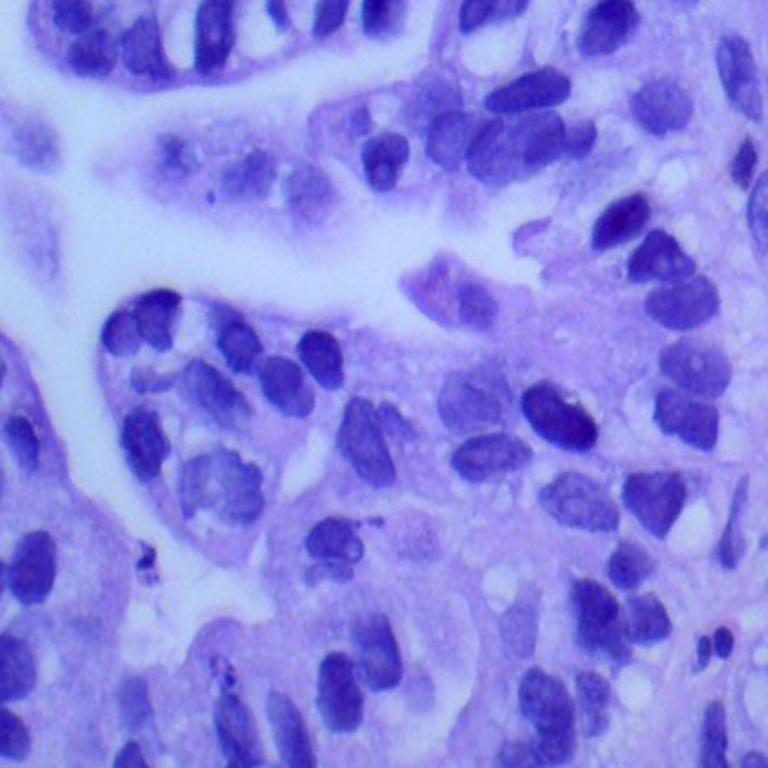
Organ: lung
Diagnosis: adenocarcinomas